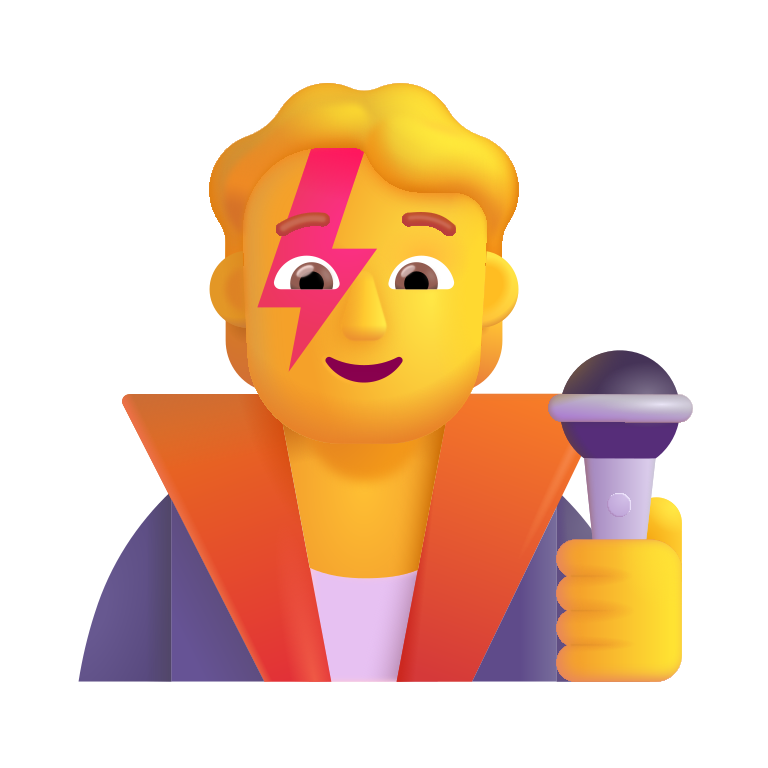
singer color default